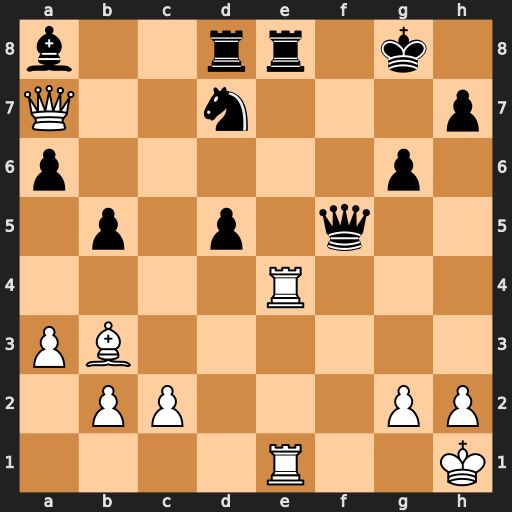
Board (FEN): b2rr1k1/Q2n3p/p5p1/1p1p1q2/4R3/PB6/1PP3PP/4R2K
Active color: w
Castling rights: -
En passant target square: -
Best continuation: Rxe8+ Rxe8 Rxe8+